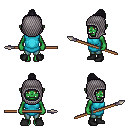
a pixel art fantasy rpg character, female body template, orc, green skin, teal tunic, teal pants, raven short topknot hairstyle, chain hood, black shoes, spear, four views (front, back, left, right), 2x2 character sprite sheet, small pixel art, hard edges, no anti-aliasing